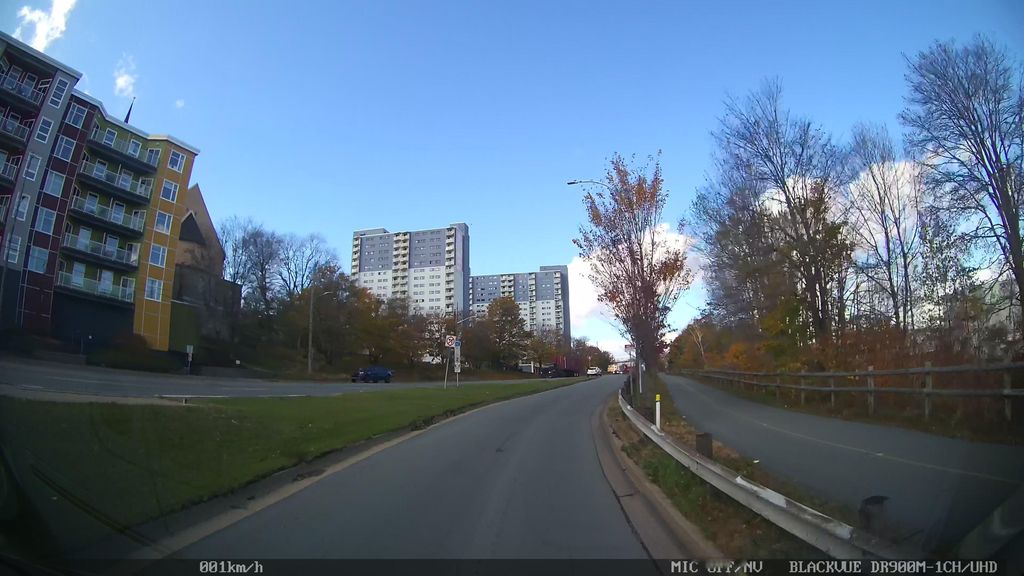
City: halifax